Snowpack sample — Snodgrass Mountain, Crested Butte, Colorado (2/4/25, 12:06 PM MST)
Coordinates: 38.923, -106.968
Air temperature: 35 °F
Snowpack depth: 80 cm
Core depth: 60 cm
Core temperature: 32 °F
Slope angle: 14°, slope face: 78°
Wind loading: low
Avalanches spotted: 0
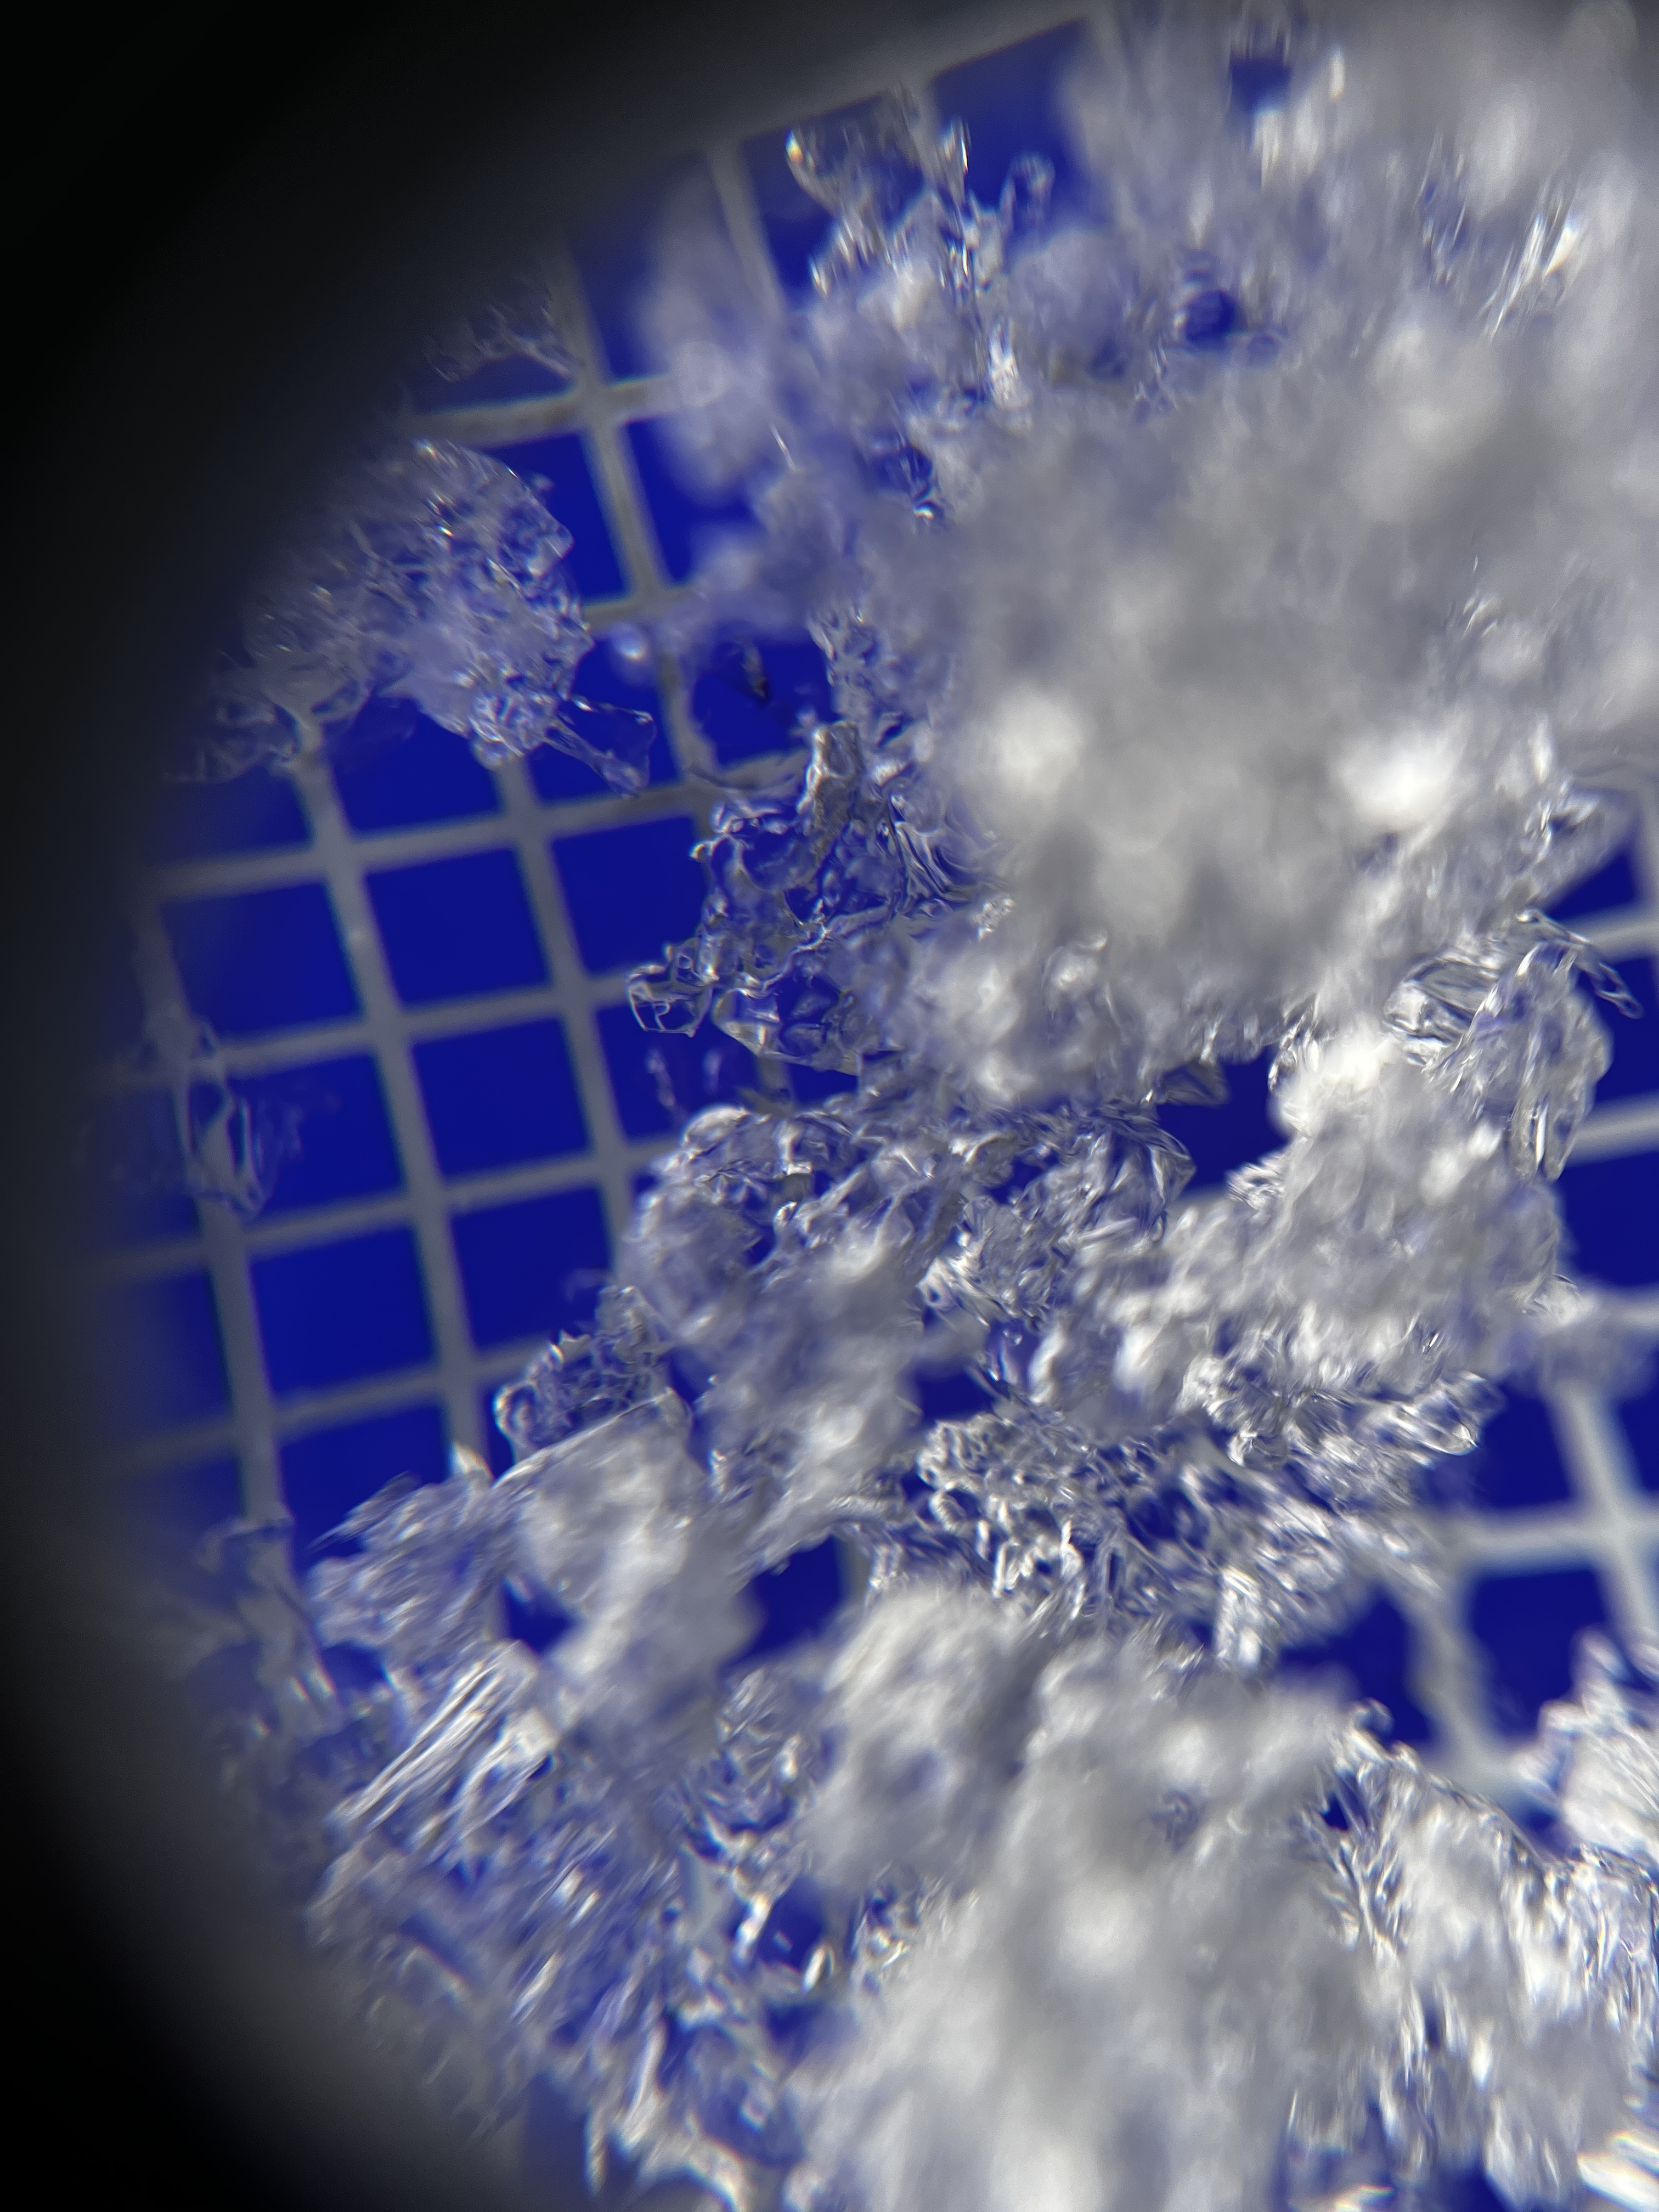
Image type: magnified_profile
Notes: No avalanches nearby, unusually warm weather for the last month reported by residents, Collected 25 yards from treeline